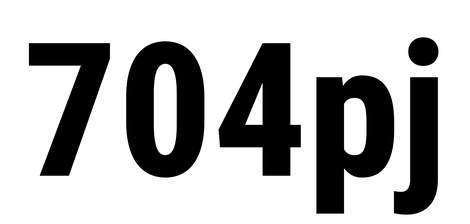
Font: Roboto_Condensed_ExtraBold